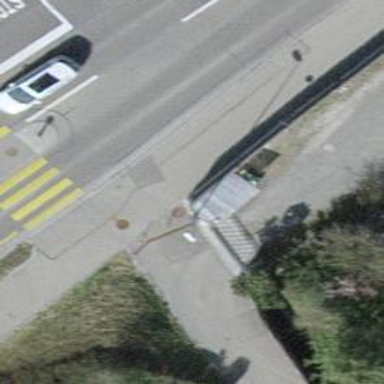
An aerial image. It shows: Bollard.